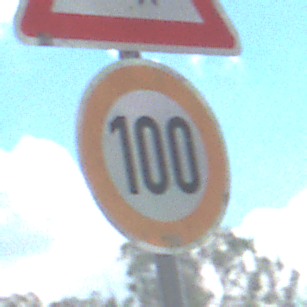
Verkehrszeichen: Geschwindigkeit100
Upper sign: KurveLinks
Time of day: Midday
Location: Outdoor (Nature)
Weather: PartlyCloudy
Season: NotSpecified
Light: Natural